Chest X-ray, AP view. Patient: 62 years old, sex M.
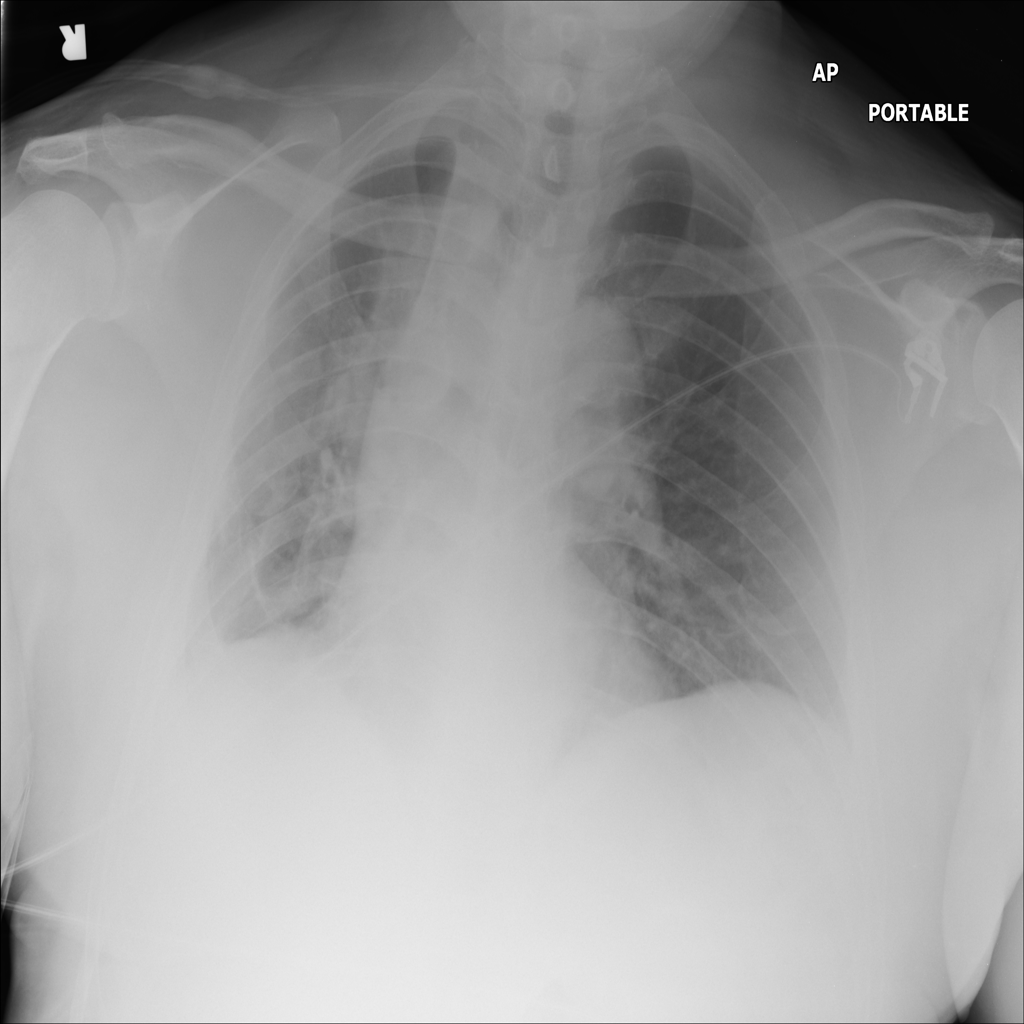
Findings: No Finding